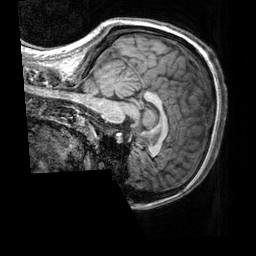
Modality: T1w
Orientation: sagittal
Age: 21
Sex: female
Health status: healthy
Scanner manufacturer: siemens
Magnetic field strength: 3 T
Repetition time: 2.3 s
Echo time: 0.00303 s